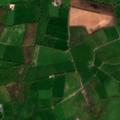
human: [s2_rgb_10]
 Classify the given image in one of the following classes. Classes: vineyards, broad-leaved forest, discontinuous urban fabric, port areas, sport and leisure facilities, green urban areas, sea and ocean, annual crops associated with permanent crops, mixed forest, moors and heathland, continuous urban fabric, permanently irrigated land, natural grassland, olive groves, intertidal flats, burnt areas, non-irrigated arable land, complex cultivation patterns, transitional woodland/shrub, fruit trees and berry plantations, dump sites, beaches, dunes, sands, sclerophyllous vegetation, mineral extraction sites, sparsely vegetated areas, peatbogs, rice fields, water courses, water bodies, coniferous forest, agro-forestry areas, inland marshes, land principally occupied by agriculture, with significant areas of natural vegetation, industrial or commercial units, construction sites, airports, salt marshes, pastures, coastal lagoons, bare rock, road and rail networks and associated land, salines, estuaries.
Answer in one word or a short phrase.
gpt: pastures